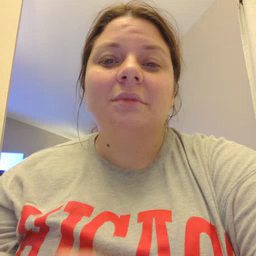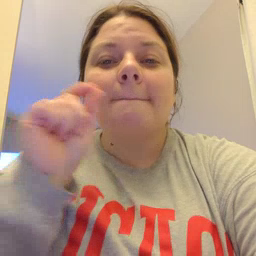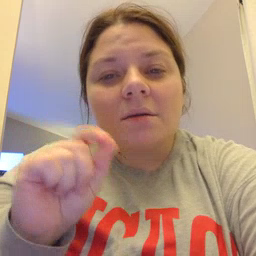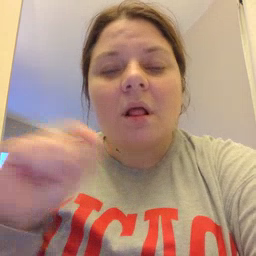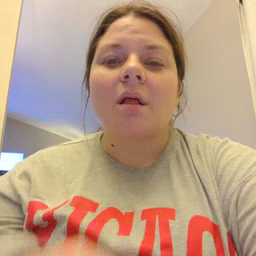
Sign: pencil